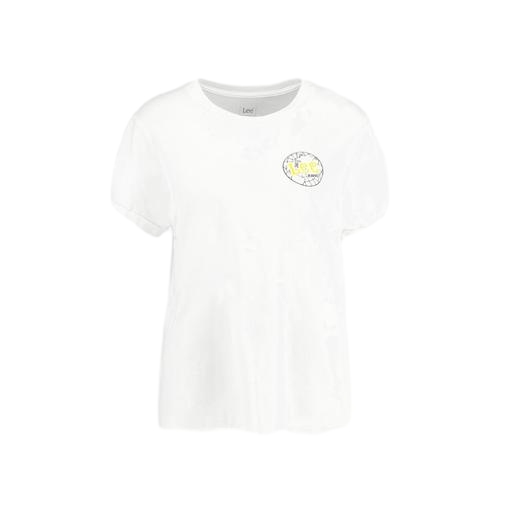
white graphic t-shirt, white le paradis boyfriend t-shirt, sasha emoji badge t-shirt, white background